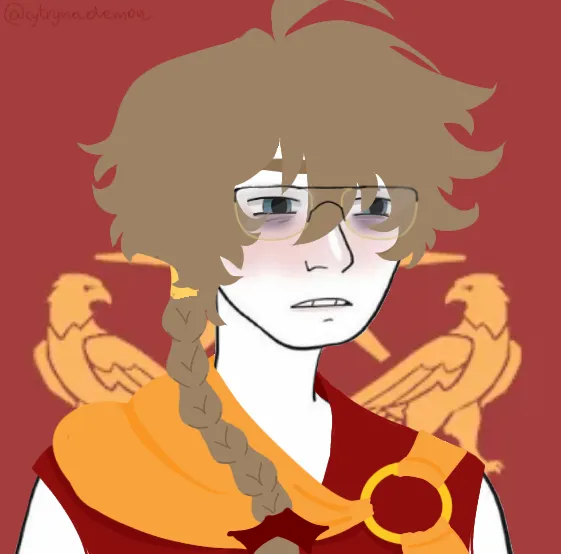
Label: 5_Twinkjak